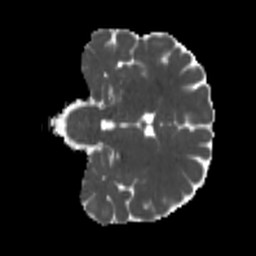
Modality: MD
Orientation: coronal
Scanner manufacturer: siemens
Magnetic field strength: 3 T
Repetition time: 4 s
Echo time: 0.0594 s